Aerial crown-view tile of a tropical tree (Barro Colorado Island, Panama), acquired 20250915:
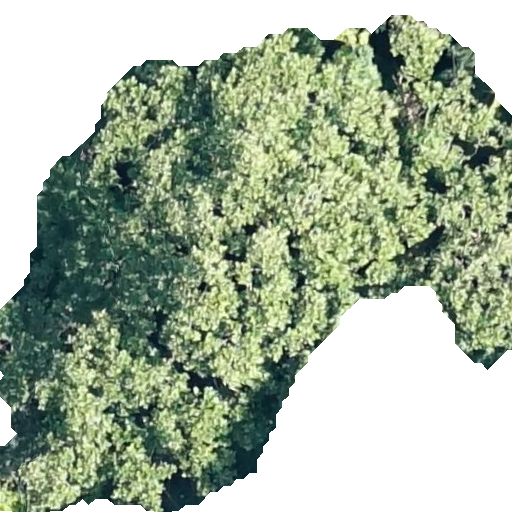
Species: Anacardium excelsum
GBIF accepted scientific name: Anacardium excelsum
Crown area: 267.646 m²